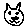
Label: cat